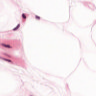
Metastatic tissue present: no